Field crop: maize
Growth stage: 2
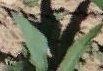
Species: maize